Interaction volume radius: 5 \u00c5
Interaction volume height: 35 \u00c5
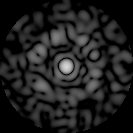
Disorder parameter: 0.8008